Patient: sex M, age 71
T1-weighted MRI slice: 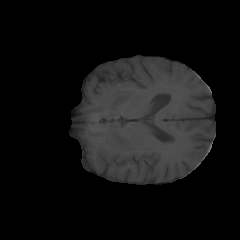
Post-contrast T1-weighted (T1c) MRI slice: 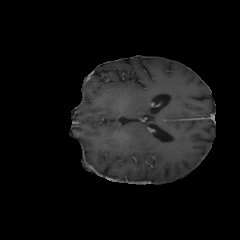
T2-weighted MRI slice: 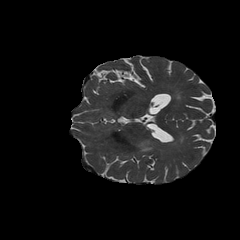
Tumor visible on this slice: yes
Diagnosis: Glioblastoma, IDH-wildtype
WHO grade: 4